Question: What is the value of this measurement?
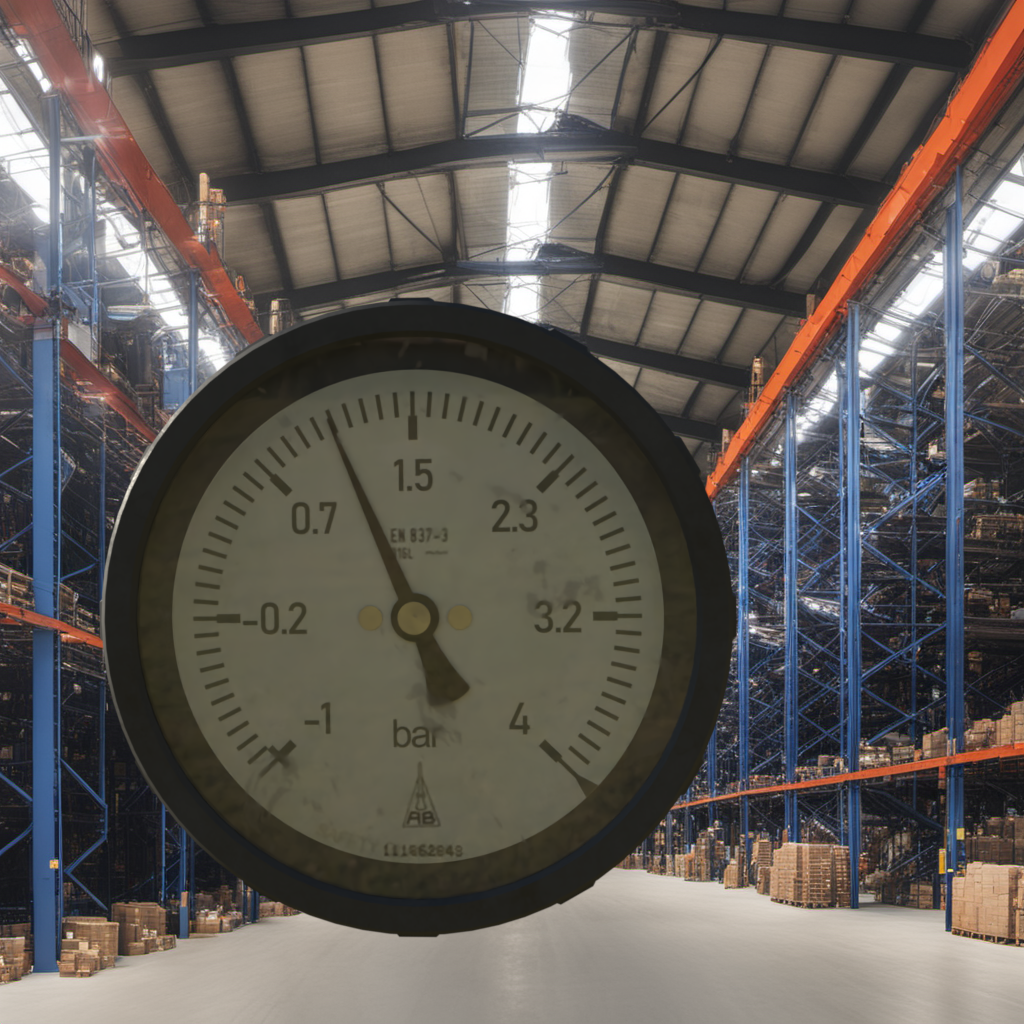
Answer: The result is 1.06
Question: What is the reading range of this measurement?
Answer: The range is from -1 to 4
Question: What is the minimum and maximum value range of the measurement in the image?
Answer: The minimum value is -1 and the maximum value is 4